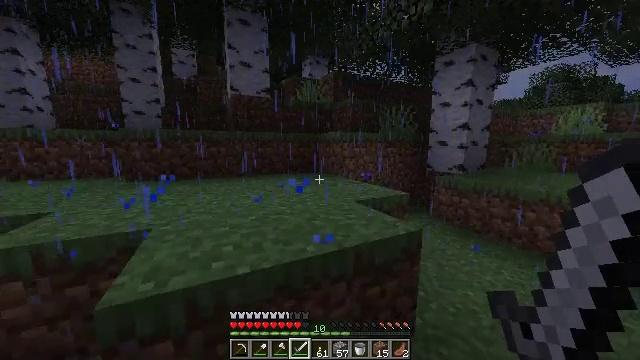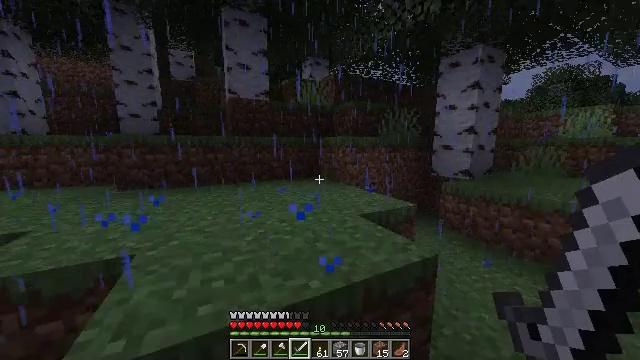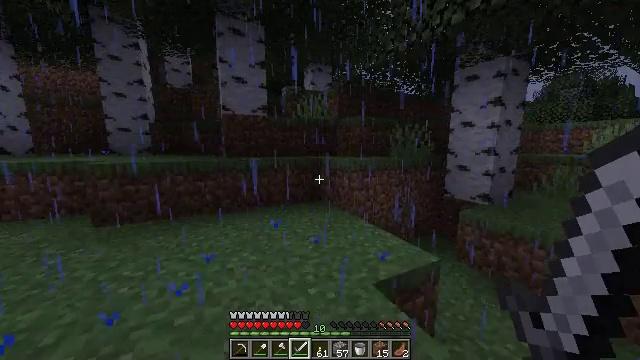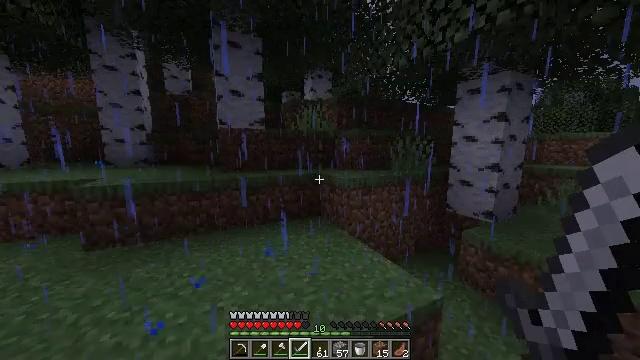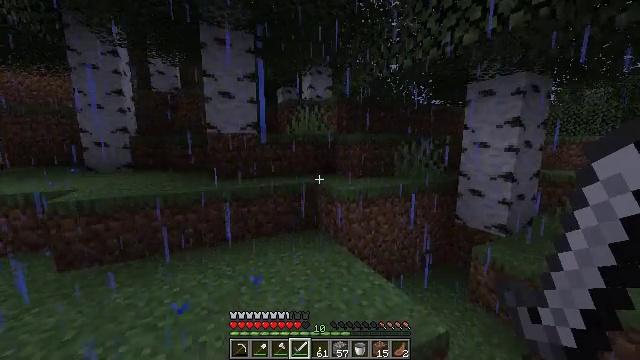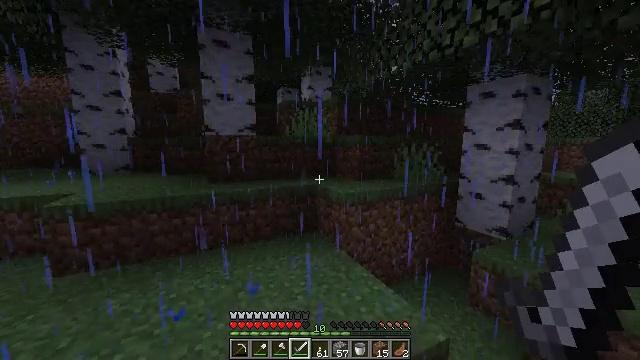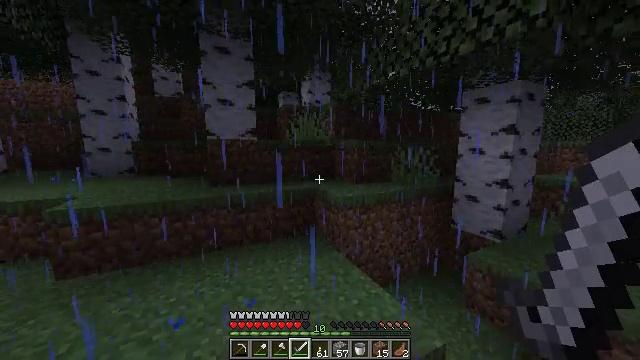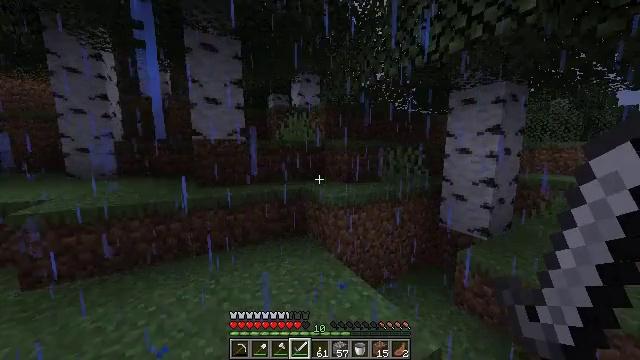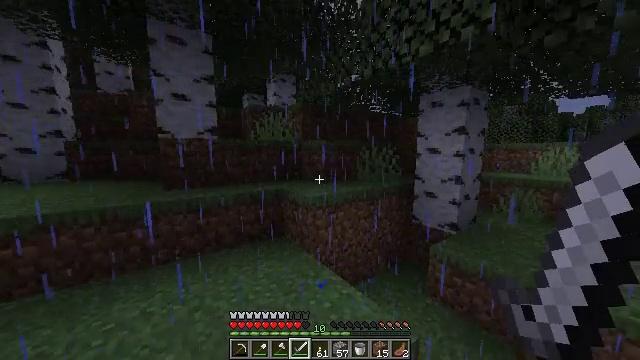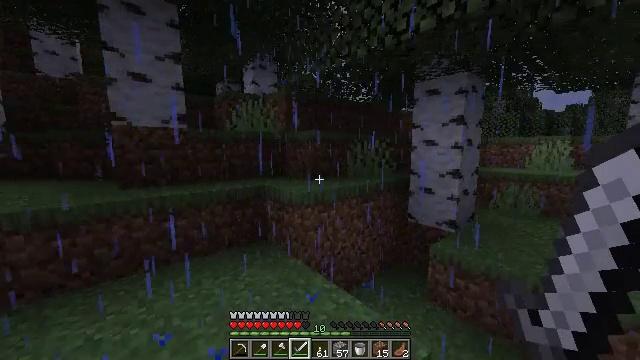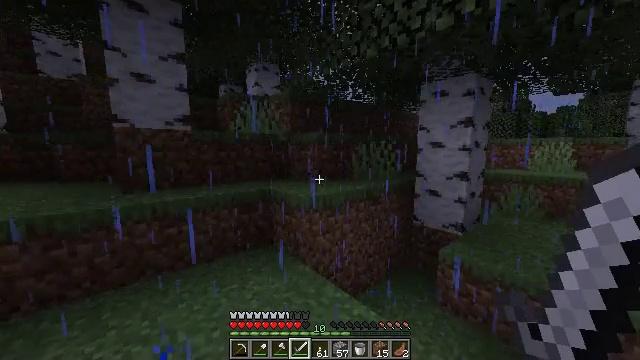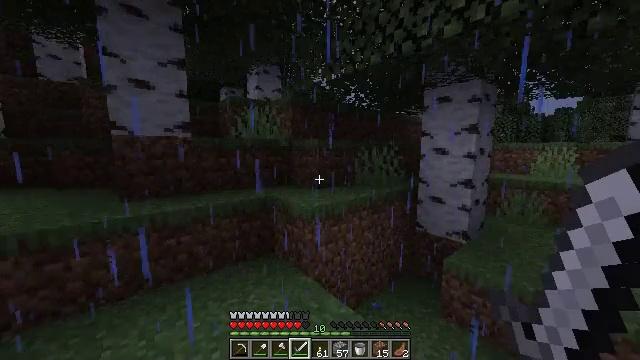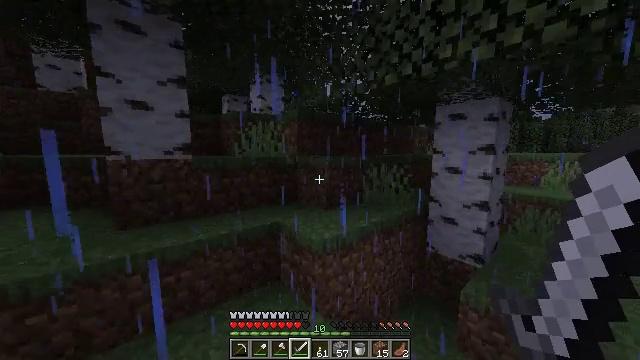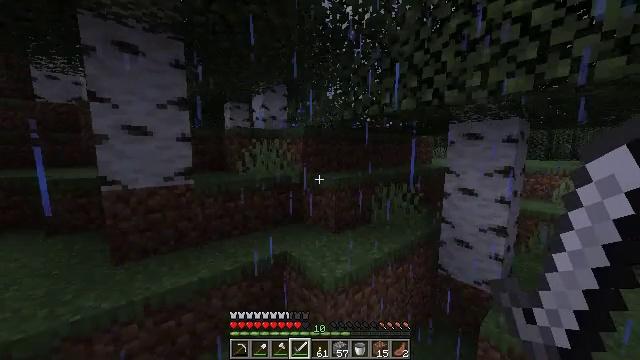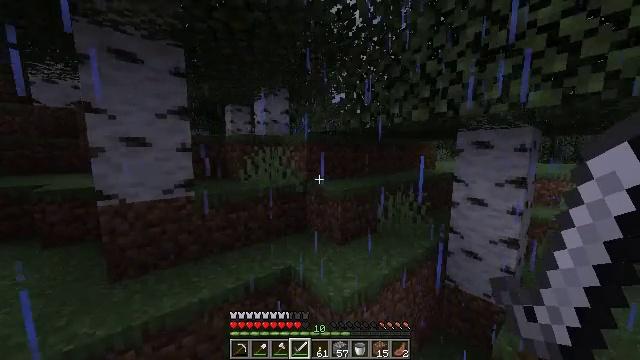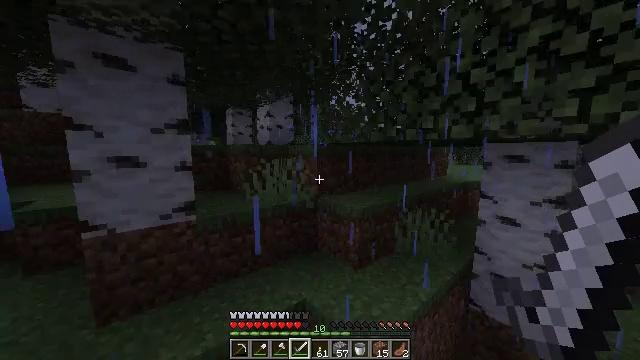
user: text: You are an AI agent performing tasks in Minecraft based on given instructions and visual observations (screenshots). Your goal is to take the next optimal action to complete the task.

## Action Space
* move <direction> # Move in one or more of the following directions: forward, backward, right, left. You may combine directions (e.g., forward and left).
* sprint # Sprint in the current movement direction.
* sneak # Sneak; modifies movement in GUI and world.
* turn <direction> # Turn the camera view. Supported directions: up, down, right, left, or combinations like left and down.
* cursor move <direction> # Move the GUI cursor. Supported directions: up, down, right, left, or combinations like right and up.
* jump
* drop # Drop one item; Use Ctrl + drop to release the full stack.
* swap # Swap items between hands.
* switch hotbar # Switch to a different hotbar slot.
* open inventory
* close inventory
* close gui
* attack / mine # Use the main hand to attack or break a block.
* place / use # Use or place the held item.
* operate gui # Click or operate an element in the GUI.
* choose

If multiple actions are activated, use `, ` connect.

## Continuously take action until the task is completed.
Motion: motion action
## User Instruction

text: Collect birch leaves from the tree.
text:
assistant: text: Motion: move forward, sprint, jump
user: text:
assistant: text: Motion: move forward and move left, sprint, jump
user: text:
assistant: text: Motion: move forward and move left, sprint, jump
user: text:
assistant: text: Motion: move forward and move left, sprint, jump
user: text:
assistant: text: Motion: move forward and move left, sprint, jump
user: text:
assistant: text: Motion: move forward and move left, sprint, jump
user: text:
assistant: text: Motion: move forward and move left, sprint, turn right, jump
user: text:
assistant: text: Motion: move forward and move left, sprint, turn right, jump
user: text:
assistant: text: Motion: move forward and move left, sprint, turn right, jump
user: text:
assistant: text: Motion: move forward and move left, sprint, jump
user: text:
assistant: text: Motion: move forward and move left, sprint, jump
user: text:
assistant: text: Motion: move forward and move left, sprint, jump
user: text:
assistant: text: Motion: move forward and move left, sprint, jump
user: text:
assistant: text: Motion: move forward and move left, sprint, jump
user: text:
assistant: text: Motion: move forward and move left, sprint, jump
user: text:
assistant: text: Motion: move forward and move left, sprint, jump
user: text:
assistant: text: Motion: move forward and move left, sprint, jump
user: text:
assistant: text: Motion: move forward and move left, sprint, turn right, jump
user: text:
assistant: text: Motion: move forward and move left, sprint, turn right, jump
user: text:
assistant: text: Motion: move forward and move left, sprint, turn right, jump
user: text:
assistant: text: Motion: move forward and move left, sprint, turn right, jump
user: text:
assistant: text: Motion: move forward and move left, sprint, turn right, jump
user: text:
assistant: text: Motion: move forward, sprint, jump
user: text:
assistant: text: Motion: move forward, sprint, jump
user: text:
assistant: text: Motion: move forward, sprint, jump
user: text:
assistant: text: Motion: move forward, sprint, jump
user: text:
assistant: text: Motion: move forward and move left, sprint, jump
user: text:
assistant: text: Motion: move forward and move left, sprint, jump
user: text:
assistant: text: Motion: move forward and move left, sprint, turn right, jump
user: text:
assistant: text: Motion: move forward and move left, sprint, jump